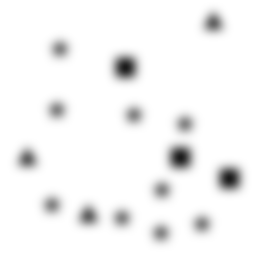
Squares: 3
Triangles: 3
Stars: 9
Total shapes: 15